Question: I'm trying to change the viewcontroller's color.
Someone let me know like following.
'''
- (void)viewDidLoad
{
[super viewDidLoad];
self.view.backgroundColor = [UIColor groupTableViewBackgroundColor];
}
'''
Here is AppDelegate.m
'''
- (BOOL)application:(UIApplication *)application didFinishLaunchingWithOptions:(NSDictionary *)launchOptions
{
self.window = [[[UIWindow alloc] initWithFrame:[[UIScreen mainScreen] bounds]] autorelease];
// Override point for customization after application launch.
if ([[UIDevice currentDevice] userInterfaceIdiom] == UIUserInterfaceIdiomPhone) {
self.viewController = [[[ViewController alloc] init] autorelease];
} else {
self.viewController = [[[ViewController alloc] init] autorelease];
}
self.window.rootViewController = self.viewController;
[self.window makeKeyAndVisible];
return YES;
}
'''
This is ViewController.m
'''
#import "ViewController.h"
@interface ViewController ()
@end
@implementation ViewController
- (void)viewDidLoad
{
[super viewDidLoad];
// Do any additional setup after loading the view, typically from a nib.
self.view.backgroundColor = [UIColor groupTableViewBackgroundColor];
}
- (void)didReceiveMemoryWarning
{
[super didReceiveMemoryWarning];
// Dispose of any resources that can be recreated.
}
@end
'''
But, result is that viewcontroller is black screen.
How to change to settings backgroundcolor?

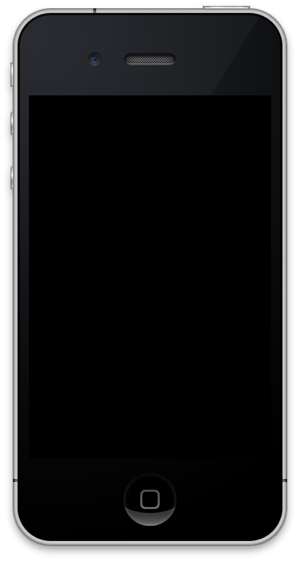
Answer: try this
self.view.backgroundColor=[UIColor clearColor];